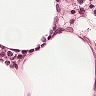
Metastatic tissue present: no